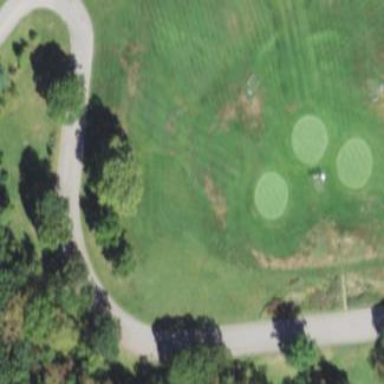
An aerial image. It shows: Well-maintained grassy area serving as golf fairway for the sport of golf.